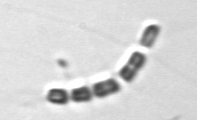
Label: Chaetoceros